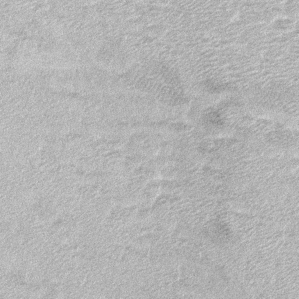
Label: frost